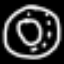
Label: donut